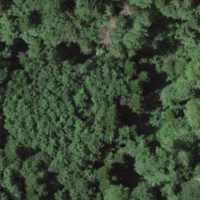
EUNIS habitat code: 41
Species observed at this site:
Equisetum telmateia
Petasites albus